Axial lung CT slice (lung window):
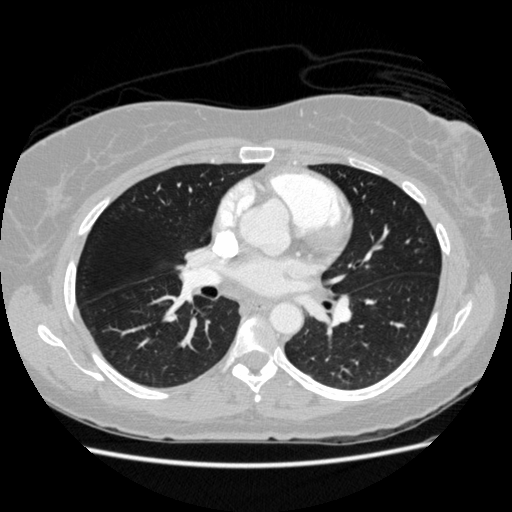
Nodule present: no